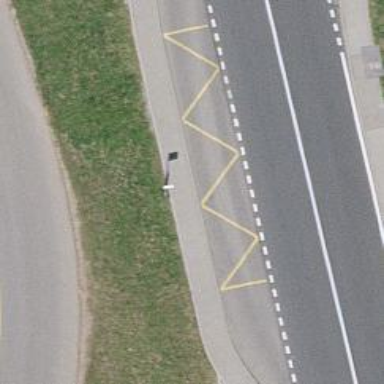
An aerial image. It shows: Bus stop along the road.